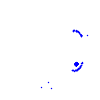
Particle: electron